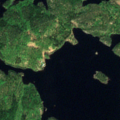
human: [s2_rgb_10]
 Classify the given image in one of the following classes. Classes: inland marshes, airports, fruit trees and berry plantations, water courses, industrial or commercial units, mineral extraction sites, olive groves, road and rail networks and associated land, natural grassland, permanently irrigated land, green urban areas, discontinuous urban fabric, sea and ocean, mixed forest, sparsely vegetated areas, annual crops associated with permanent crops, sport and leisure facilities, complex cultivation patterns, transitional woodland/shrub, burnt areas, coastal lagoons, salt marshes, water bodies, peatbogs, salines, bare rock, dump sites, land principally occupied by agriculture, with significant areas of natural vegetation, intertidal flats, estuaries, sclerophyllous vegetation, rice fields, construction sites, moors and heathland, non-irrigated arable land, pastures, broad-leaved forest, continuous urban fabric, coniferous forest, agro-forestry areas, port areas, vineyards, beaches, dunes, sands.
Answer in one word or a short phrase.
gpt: coniferous forest, mixed forest, water bodies